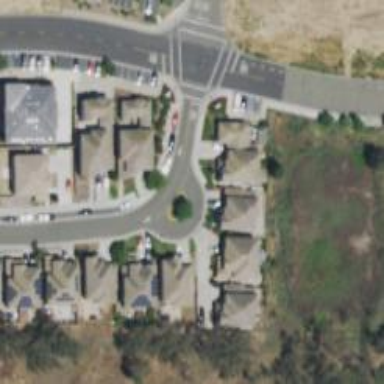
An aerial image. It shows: Residential road with sidewalk on the left side.